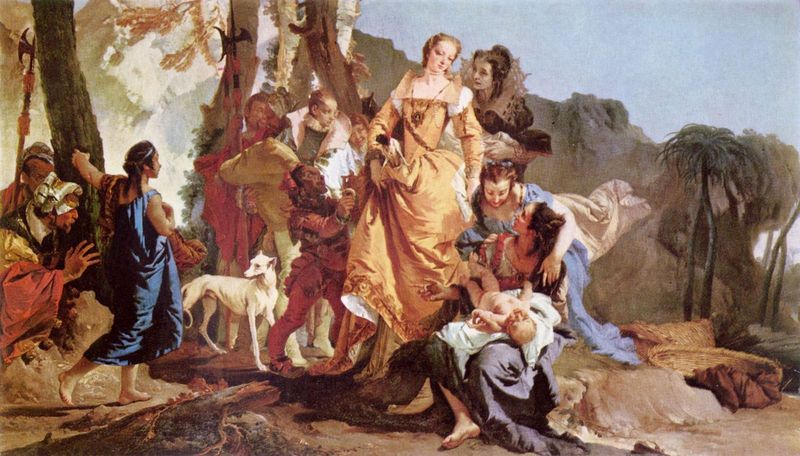
Titel: Auffindung des Moses
Künstler: Giovanni Battista Tiepolo
Standort: Edinburgh
Institution: National Gallery of Scotland
Schlagwörter: baum, berg, blau, felsen, gemälde, gruppe, hand, himmel, kopf, mann, nackt, schatten, weiß, bäume, fluss, frauen, gelb, grün, landschaft, menschen, sitzen, ufer, ausschnitt, bewegung, braun, frau, frisur, grau, hell, kleid, kleider, licht, männer, orange, schmuck, schwarz, szene, blick, dame, hund, rot, tier, tuch, weg, gesellschaft, muster, rock, tanz, alt, blond, jung, alte, barock, bibel, dienerin, falten, gesicht, historie, kragen, mensch, samt, spitze, stehen, stein, steine, tod, wache, öl, baumstamm, erde, stamm, sonne, gewand, gold, realismus, reich, stoff, stoffe, tücher, kind, mutter, saum, borte, brosche, kontrast, prinzessin, rokoko, wald, kinder, fell, hellblau, taille, füße, italien, venedig, stab, körbe, berge, fels, gebirge, kette, wüste, baby, amerika, romantik, beobachter, gefolge, historienbild, kissen, lanze, polster, korb, palme, rüschen, wiss, halskette, freude, oase, versteckt, barfuss, alter, knabe, moses, narr, weidenkorb, fuss, orient, orientalisch, amme, lichtung, jugend, schwert, waffen, soldat, waffe, helm, ritter, brokat, damast, kleinkind, bedrohung, leben, windhund, axt, götter, lust, krieger, hellebarde, wächter, palmen, mohr, spitzenkragen, königin, hellebarden, speer, zwerg, körbchen, beil, turban, hirten, fee, dienerinnen, wachen, baumstumpf, hofnarr, kaiserin, geburt, säugling, ägypten, hexe, borten, indianer, ureinwohner, pastelle, mose, tiepolo, lesben, eroberer, windel, schnuck, nil, finden, rockocko, helebarde, findelkind, eingeborene, neue welt, pharaonin, miriam, auffindung, belb, bädchen, schilfkorb, wiedenkorb, damenkränzchen, dickes kind, orinet, neue welot, schwuelstig